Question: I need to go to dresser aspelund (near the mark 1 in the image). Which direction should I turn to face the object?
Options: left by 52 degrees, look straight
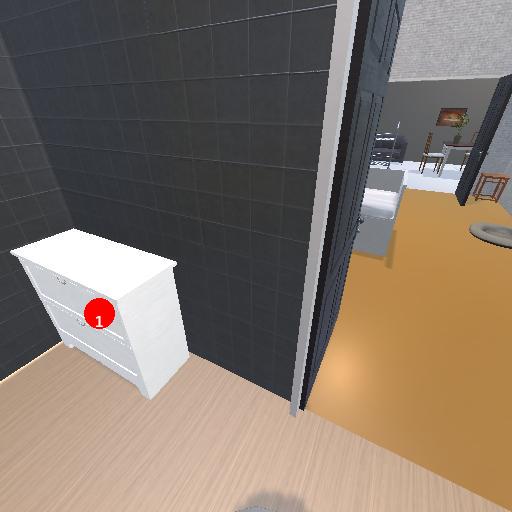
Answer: left by 52 degrees